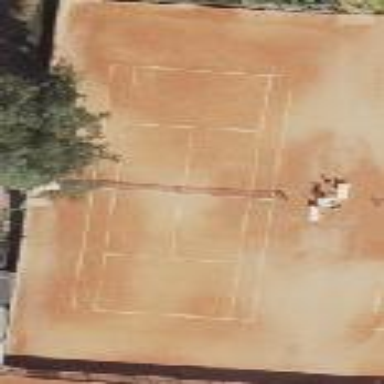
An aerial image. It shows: Tennis court on pitch designated for leisure land.